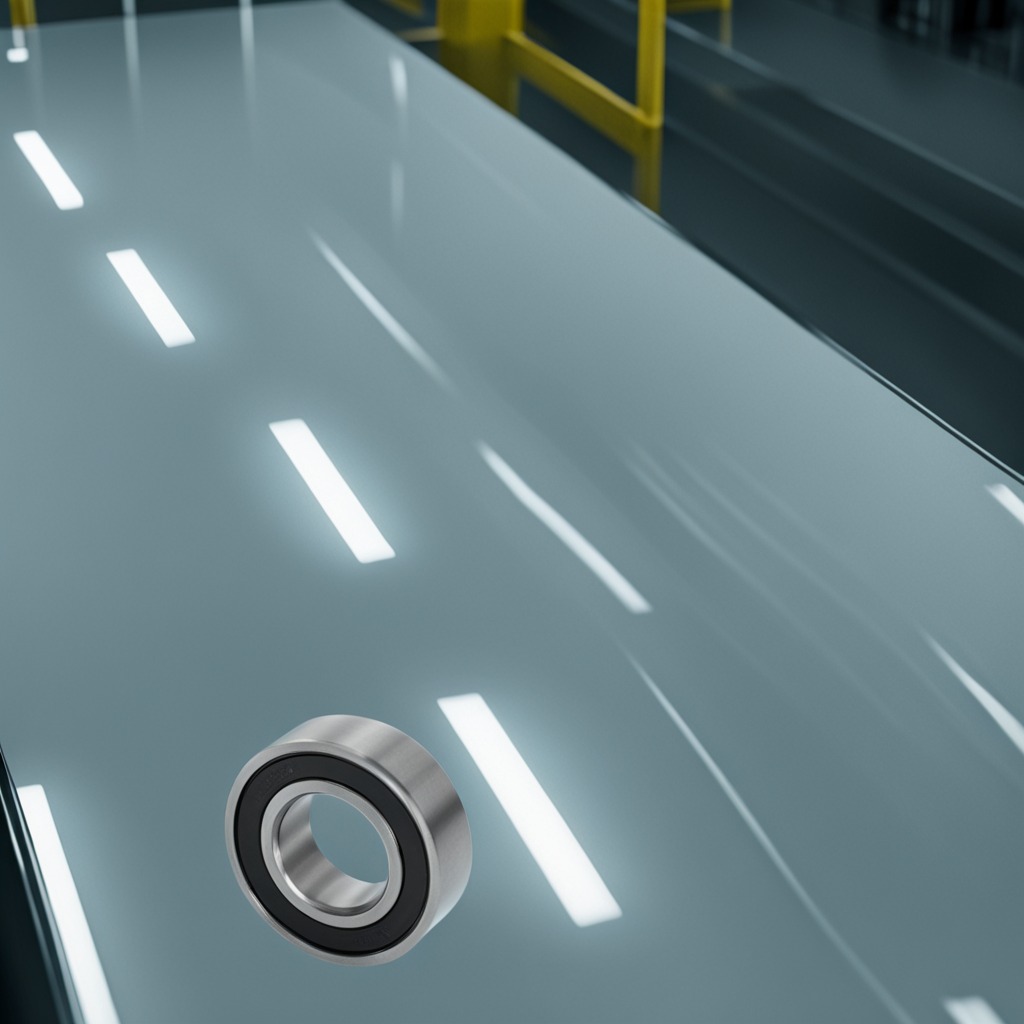
A metal ball bearing lies on the table.